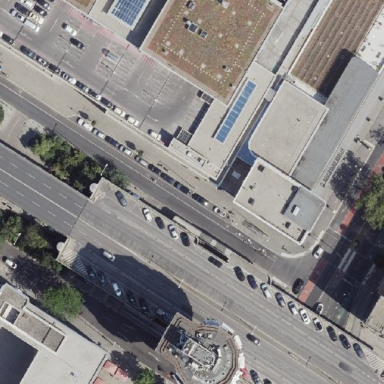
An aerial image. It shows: Parking lane area.